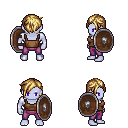
a pixel art fantasy rpg character, male body template, dark elf, purple skin, brown pirate shirt, magenta pants, blonde pixie cut hairstyle, shield, four views (front, back, left, right), 2x2 character sprite sheet, small pixel art, hard edges, no anti-aliasing